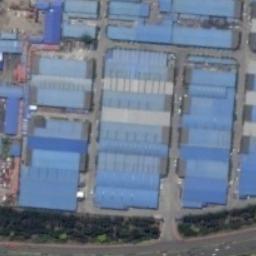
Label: industrial_area